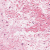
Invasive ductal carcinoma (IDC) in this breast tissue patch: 0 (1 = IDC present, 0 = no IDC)